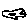
Label: fish